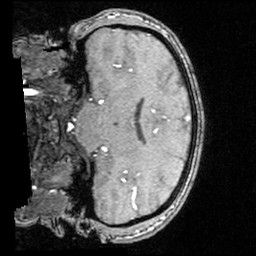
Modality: angio
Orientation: coronal
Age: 26
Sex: male
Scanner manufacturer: siemens
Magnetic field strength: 3 T
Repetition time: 0.025 s
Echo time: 0.00334 s